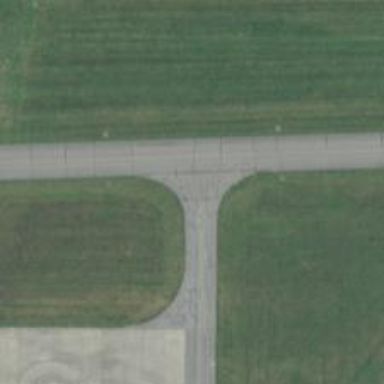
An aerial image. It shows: Image of taxiway at airport.